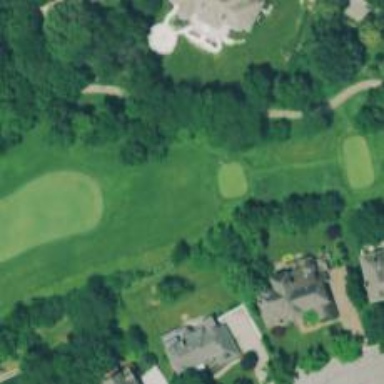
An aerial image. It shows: Path for both road and golf.